一年级 · 组合几何学
面哪些组合能站稳? 请画上 “ $\sqrt{ }$ "

(8 分)

ए

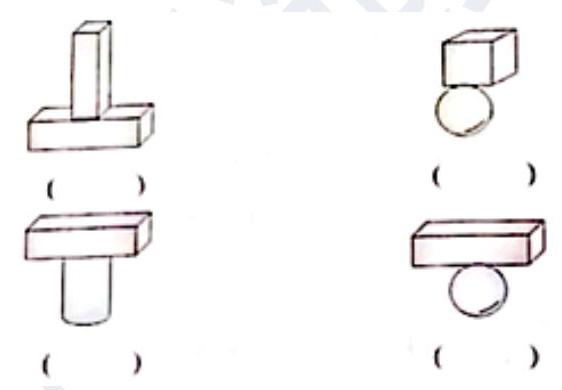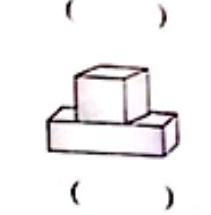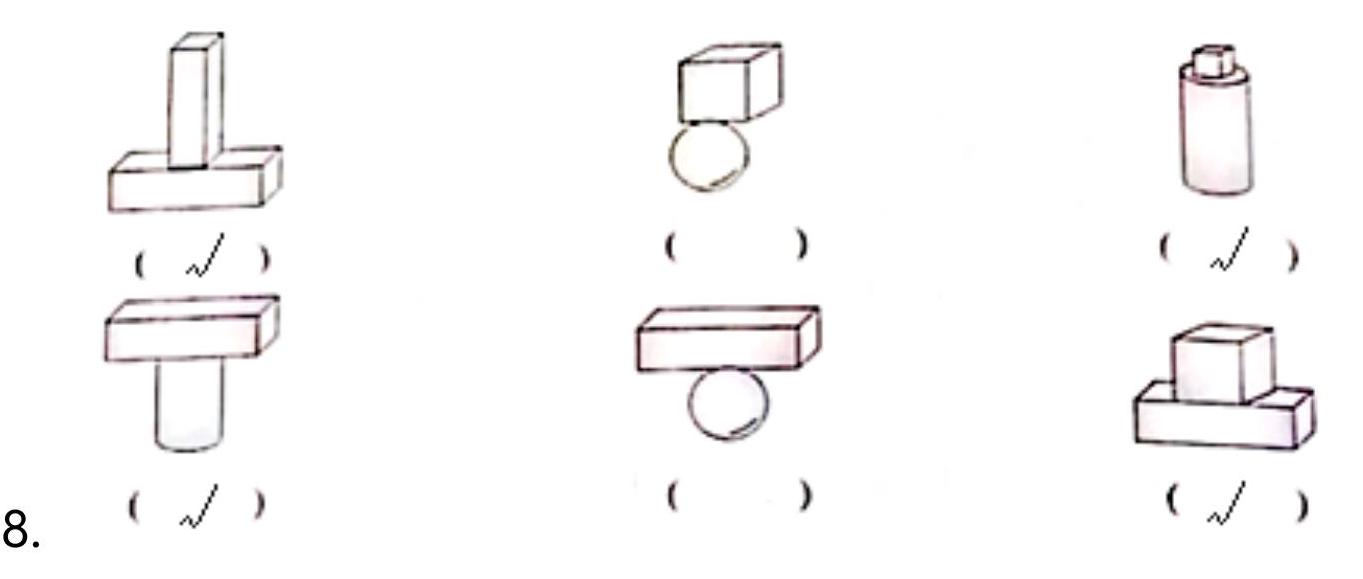
答案:
解析: